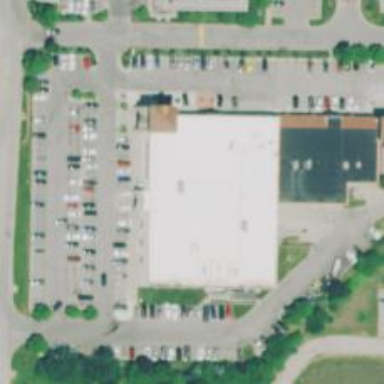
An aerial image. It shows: Supermarket.